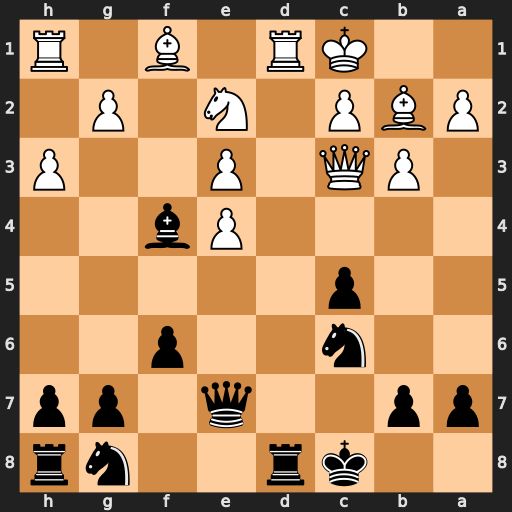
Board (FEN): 2kr2nr/pp2q1pp/2n2p2/2p5/4Pb2/1PQ1P2P/PBP1N1P1/2KR1B1R
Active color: b
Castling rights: -
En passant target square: -
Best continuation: Rxd1+ Kxd1 Be5 Qc4 Bxb2